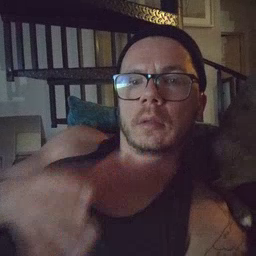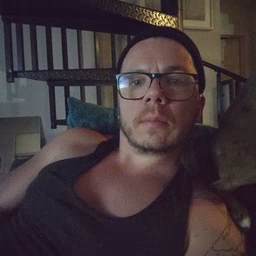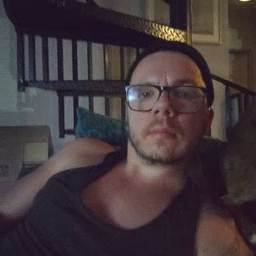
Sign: hate